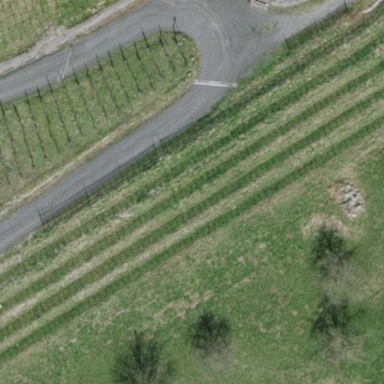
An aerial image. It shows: Vineyard where grapes are grown.